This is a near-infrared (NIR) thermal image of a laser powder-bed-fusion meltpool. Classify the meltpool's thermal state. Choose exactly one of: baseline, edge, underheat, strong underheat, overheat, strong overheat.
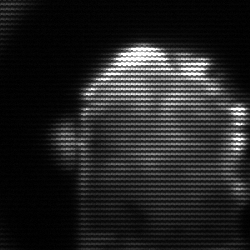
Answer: baseline